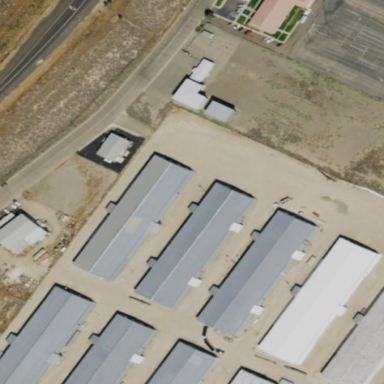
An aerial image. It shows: Warehouse building.